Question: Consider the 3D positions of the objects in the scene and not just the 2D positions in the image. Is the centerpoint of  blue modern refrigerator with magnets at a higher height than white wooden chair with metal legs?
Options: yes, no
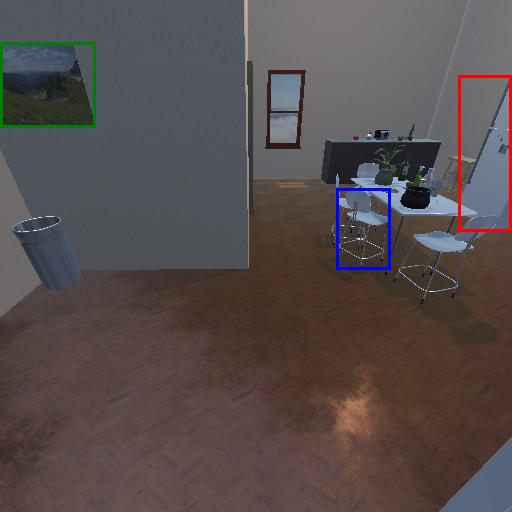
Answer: yes